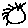
Label: sun